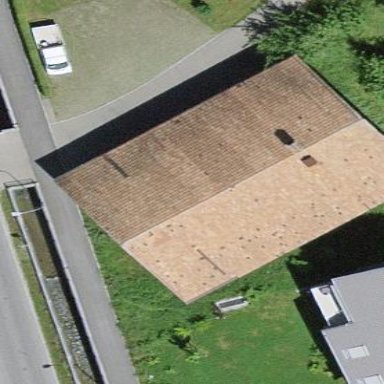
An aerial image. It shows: Rural barn.